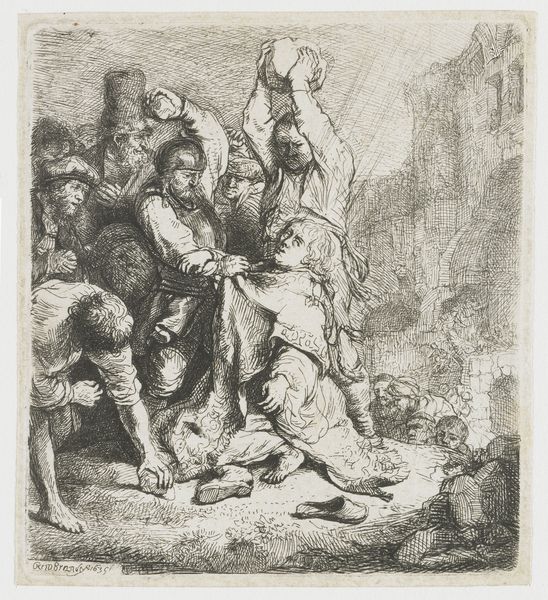
Titel: De steniging van Stefanus
Künstler: Rembrandt Harmensz. van Rijn
Standort: Amsterdam
Institution: Rijksmuseum
Schlagwörter: kampf, menschen, stadt, frau, grau, hüte, köpfe, männer, schwarz, weiss, weg, menge, architektur, stein, steine, tot, haare, schuhe, fels, angst, gewalt, barfuss, radierung, stich, brutal, bürger, ruinen, opfer, töten, erschlagen, steinigen, steinigung, mob, schwez, mütze, hintergrund, haus